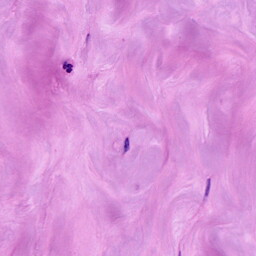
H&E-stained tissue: Breast